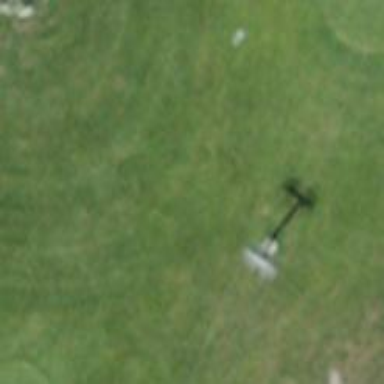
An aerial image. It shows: Pylon used for aerialway.